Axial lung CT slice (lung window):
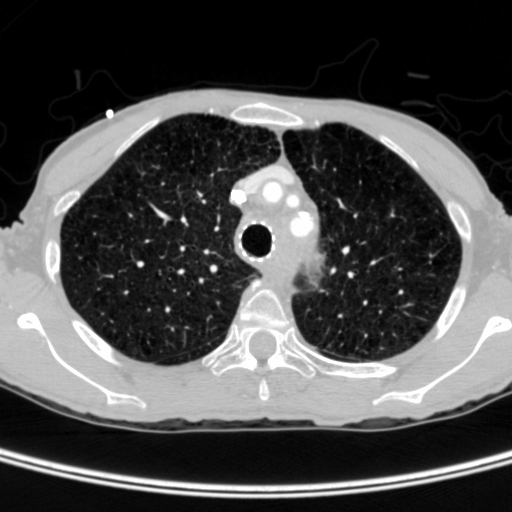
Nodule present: no